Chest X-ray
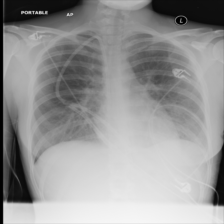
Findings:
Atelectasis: negative
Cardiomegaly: negative
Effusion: negative
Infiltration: negative
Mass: negative
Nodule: negative
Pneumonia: negative
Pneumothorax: negative
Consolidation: negative
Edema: negative
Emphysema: negative
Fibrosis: negative
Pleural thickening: negative
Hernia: negative